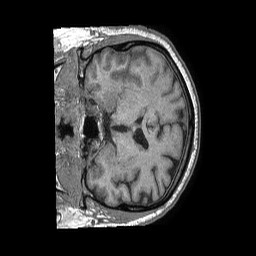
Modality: T1w
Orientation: coronal
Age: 69
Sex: male
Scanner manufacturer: philips
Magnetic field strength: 1.5 T
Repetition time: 0.007821 s
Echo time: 0.003575 s